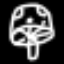
Label: mushroom